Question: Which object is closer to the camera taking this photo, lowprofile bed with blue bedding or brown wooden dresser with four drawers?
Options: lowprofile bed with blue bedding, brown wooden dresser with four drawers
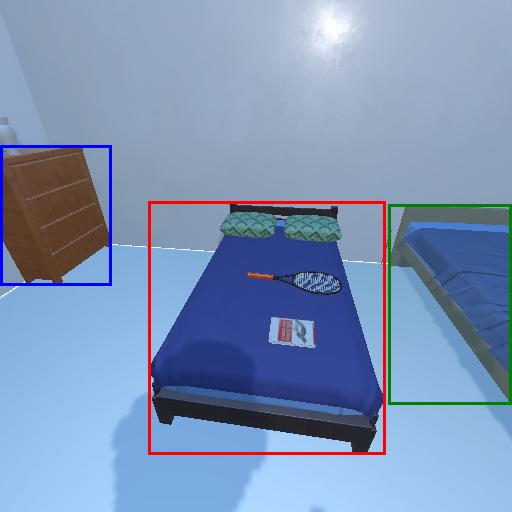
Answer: lowprofile bed with blue bedding